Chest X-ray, AP view. Patient: 53 years old, sex M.
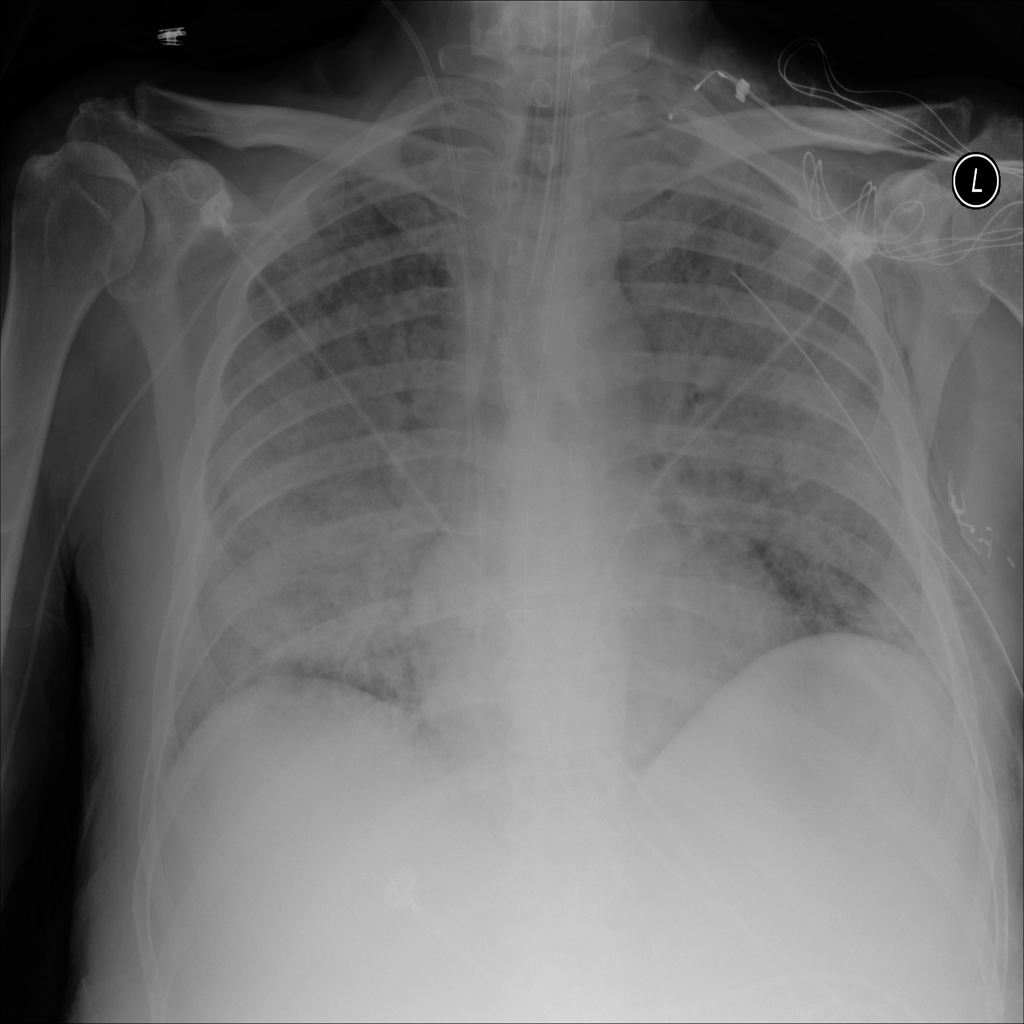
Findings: Emphysema, Infiltration